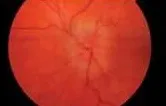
Left. Eyes.
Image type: ophthalmic_imaging (fundus_photograph)